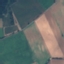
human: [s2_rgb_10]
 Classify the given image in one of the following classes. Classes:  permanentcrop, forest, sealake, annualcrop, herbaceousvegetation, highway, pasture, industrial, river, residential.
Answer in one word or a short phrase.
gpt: AnnualCrop